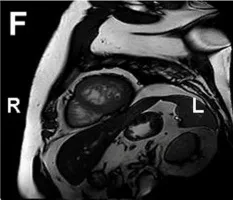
Echocardiography and cardiac magnetic resonance imaging (cMRI) in the proband's father (II-1) (upper and middle panel) and sister (III-1) (lower panel). (D-F) cMRI determined dense trabeculation and focal apical septal aneurysm that considered as hypertrophic LVNC in the proband's father.
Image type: radiology (mri)